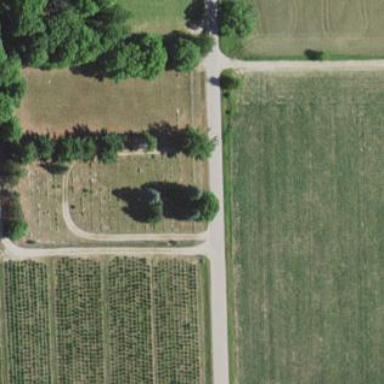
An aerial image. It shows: Cemetery.